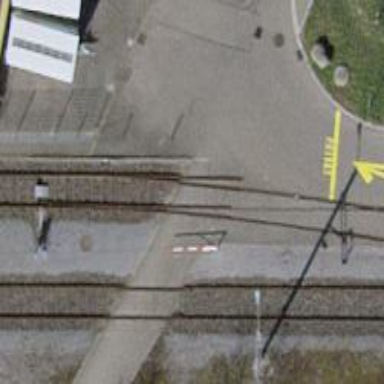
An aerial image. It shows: Uncontrolled level crossing on the railway.